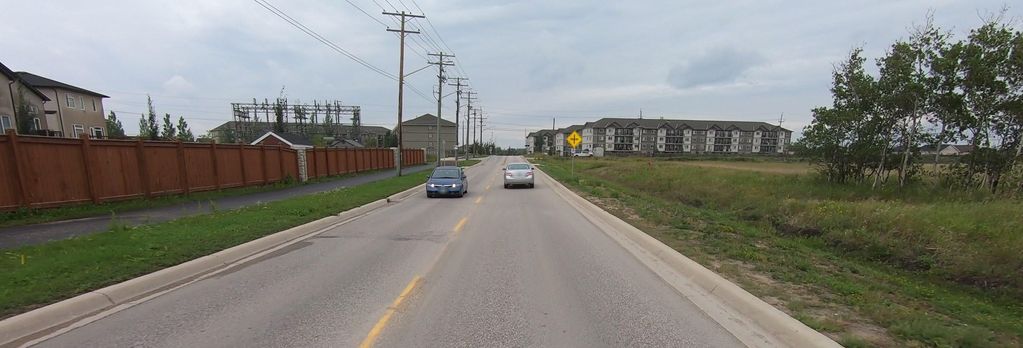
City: winnipeg